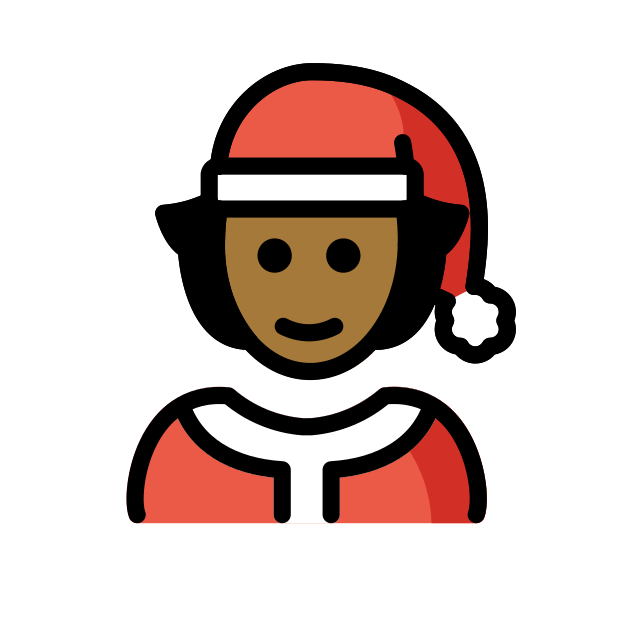
mx claus: medium-dark skin tone